Question: I have a taxonomy term set in sharepoint like this:
- - - -
I have created a list and add this as a metadata column. To display this to users I am using the search index, Keyword query and also working with refiners to display and filter the results.

My question is: is there a way to represent the levels hierarch in the screen? Is there any property that tells me if the refinament is a parent?
Here is the code:
'''
keywordQuery.set_queryText(searchquery);
keywordQuery.set_refiners('RefinableString00');
keywordQuery.set_trimDuplicates(false);
var properties = keywordQuery.get_selectProperties();
properties.add('RefinableString00');
'''
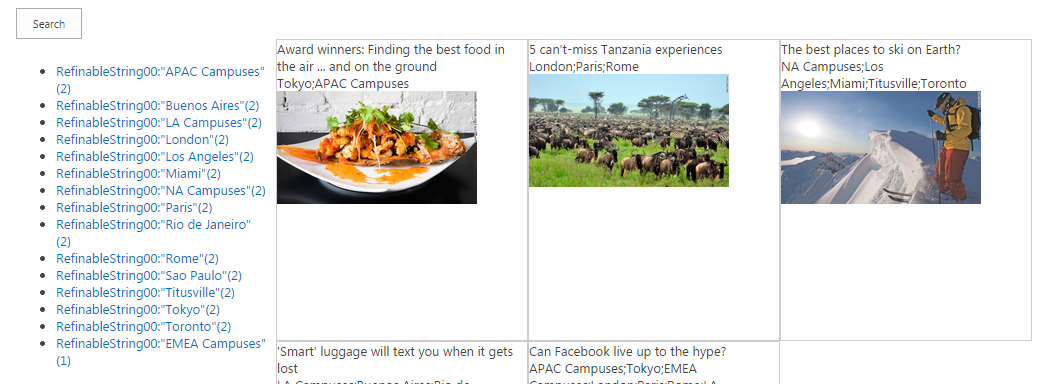
Answer: SharePoint search indexes flat data and it will not store hierarchy or relations.
The best option you have is to use REST API to query Taxonomy term set and find out by getting terms etc.